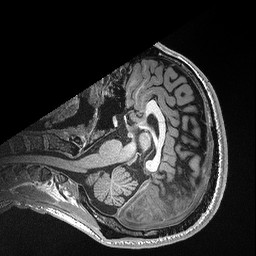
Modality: T1w
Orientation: axial
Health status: healthy
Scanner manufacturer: siemens
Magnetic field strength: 3 T
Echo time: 0.00298 s